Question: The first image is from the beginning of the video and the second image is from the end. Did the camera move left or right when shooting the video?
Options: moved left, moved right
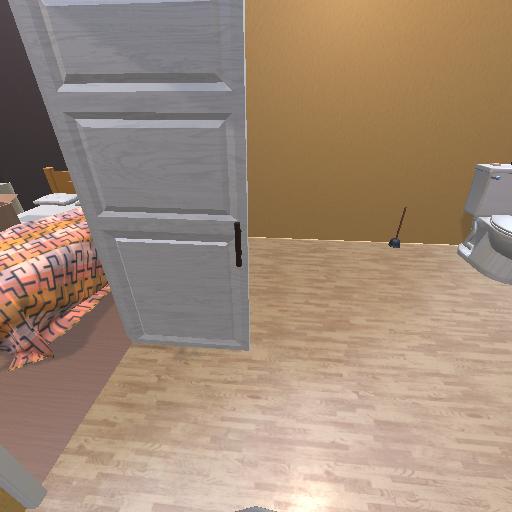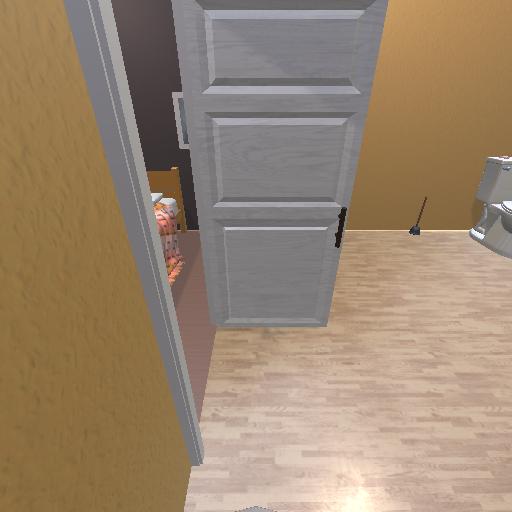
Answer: moved left